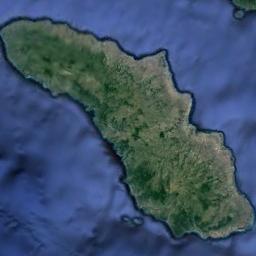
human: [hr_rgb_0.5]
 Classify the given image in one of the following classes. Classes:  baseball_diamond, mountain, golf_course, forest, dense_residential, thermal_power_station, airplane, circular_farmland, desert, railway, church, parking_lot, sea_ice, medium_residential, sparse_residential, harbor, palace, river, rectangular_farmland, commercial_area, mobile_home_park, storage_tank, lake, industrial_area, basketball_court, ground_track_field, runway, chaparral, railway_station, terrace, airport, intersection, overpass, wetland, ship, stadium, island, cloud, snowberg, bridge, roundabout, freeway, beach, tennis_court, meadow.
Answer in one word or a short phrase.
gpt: island